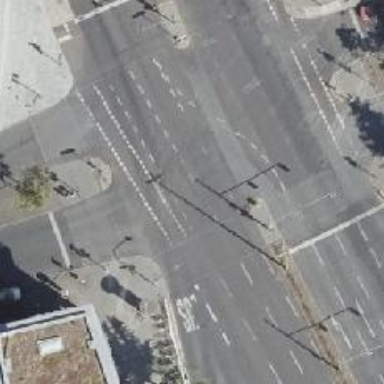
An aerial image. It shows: Secondary road with asphalt surface.